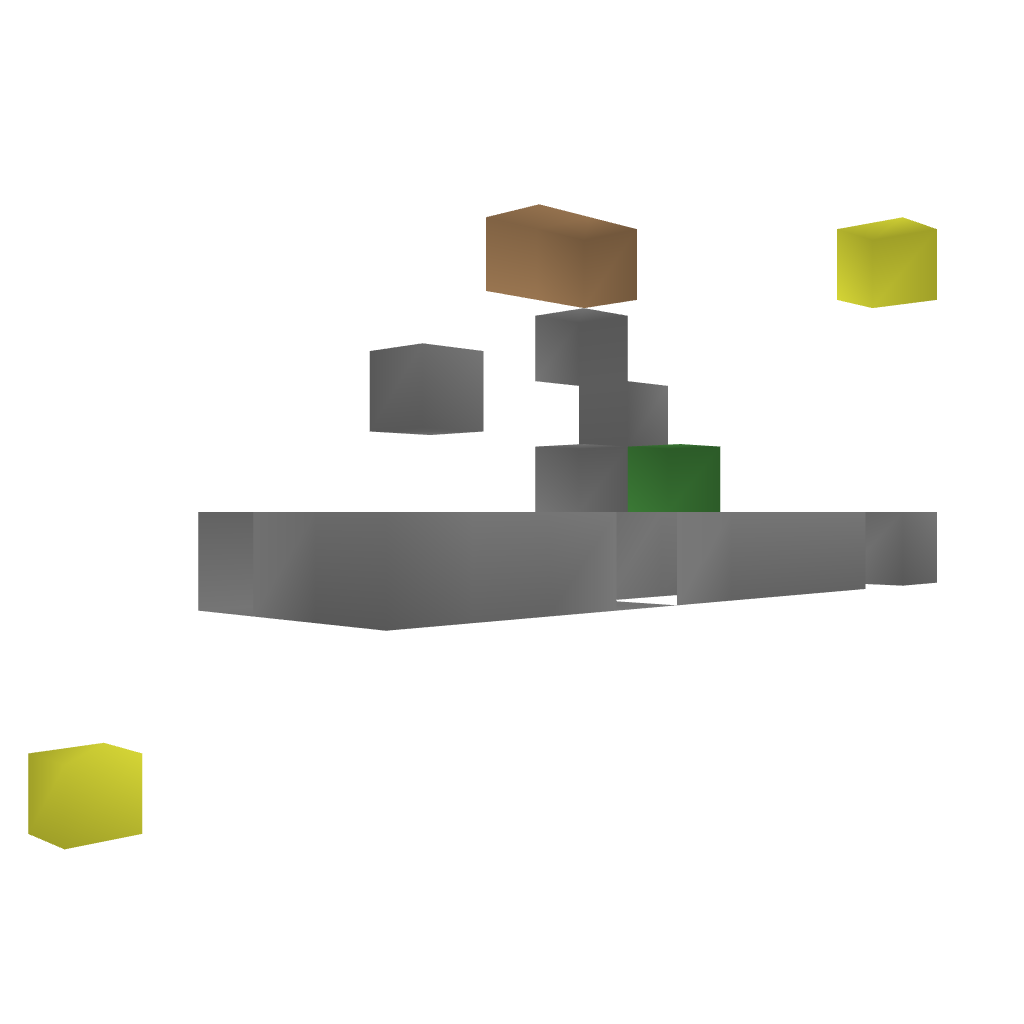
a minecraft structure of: Hands free cartstation bad low quality